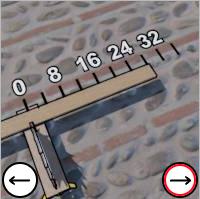
Task: length
Answer: 28
First scale value: 8.0